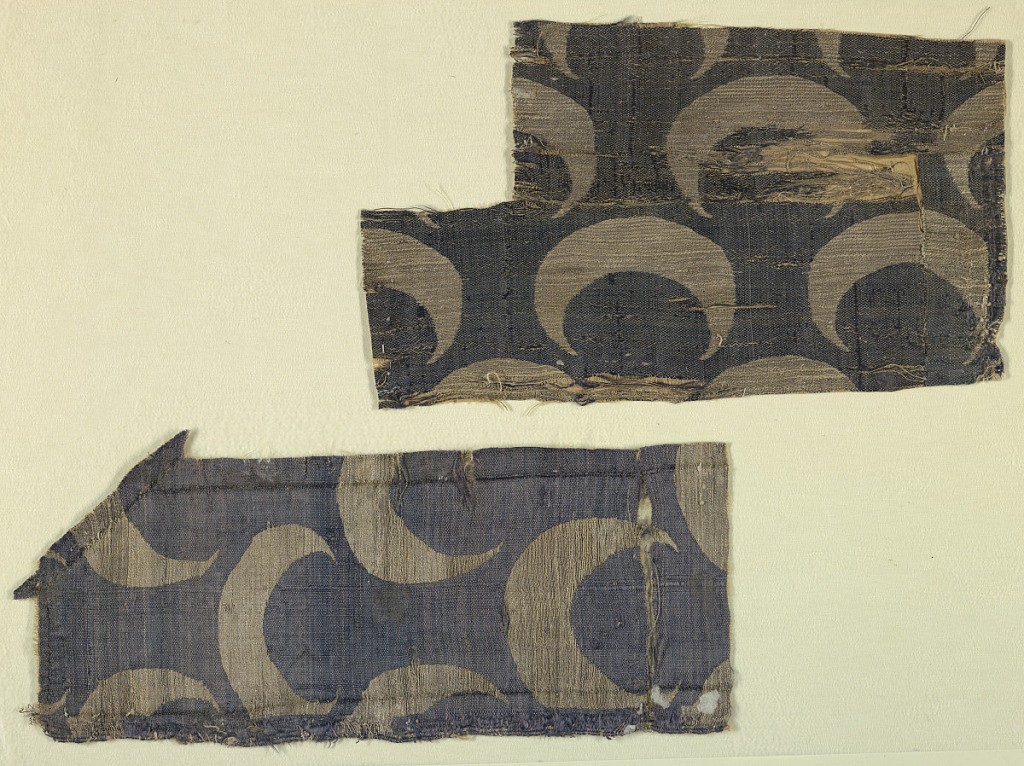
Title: Fragments
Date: before 17th century
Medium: silk, metallic Technique: plain weave with complementary wefts
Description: Reversible fabric with silver crescents on a blue ground.